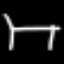
Label: bed